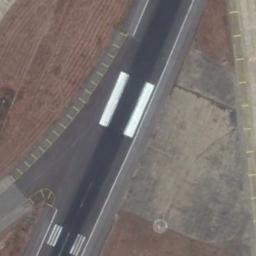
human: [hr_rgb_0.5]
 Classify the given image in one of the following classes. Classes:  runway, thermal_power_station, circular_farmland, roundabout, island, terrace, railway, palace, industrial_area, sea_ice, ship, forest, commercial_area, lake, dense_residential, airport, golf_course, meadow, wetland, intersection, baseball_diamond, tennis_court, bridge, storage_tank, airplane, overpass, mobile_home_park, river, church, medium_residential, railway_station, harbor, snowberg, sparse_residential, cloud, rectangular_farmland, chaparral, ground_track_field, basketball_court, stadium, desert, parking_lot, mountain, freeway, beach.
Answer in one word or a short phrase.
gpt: runway